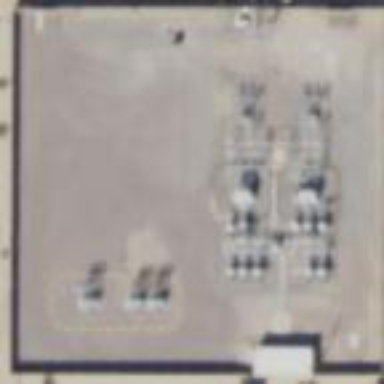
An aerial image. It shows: Outdoor power substation at the distribution level with surrounding wall barrier.